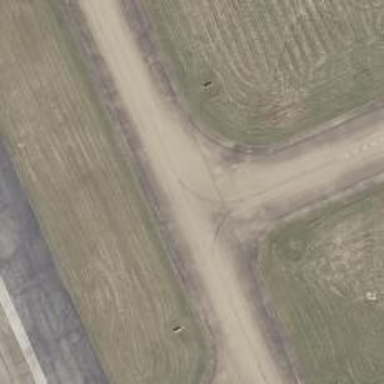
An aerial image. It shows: Image of taxiway at airport.